Interaction volume radius: 5 \u00c5
Interaction volume height: 50 \u00c5
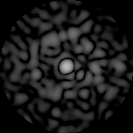
Disorder parameter: 0.8029